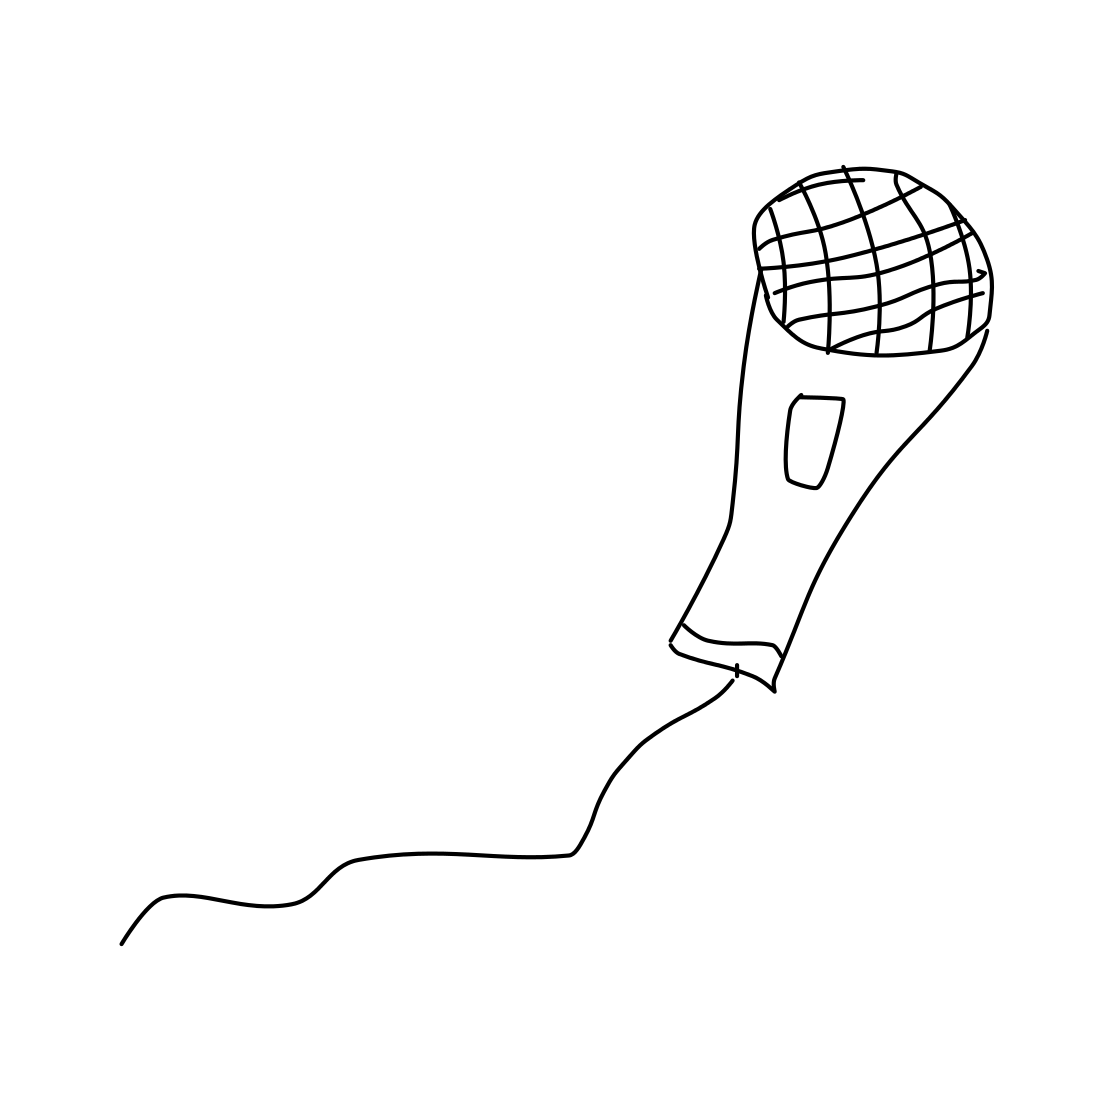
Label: microphone